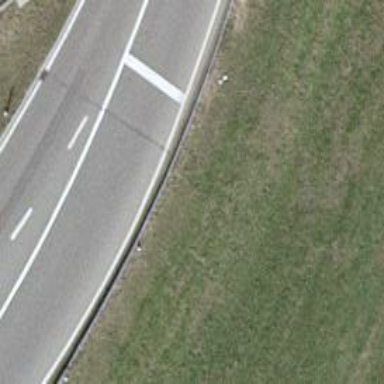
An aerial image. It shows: Guard rail as barrier.